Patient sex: F
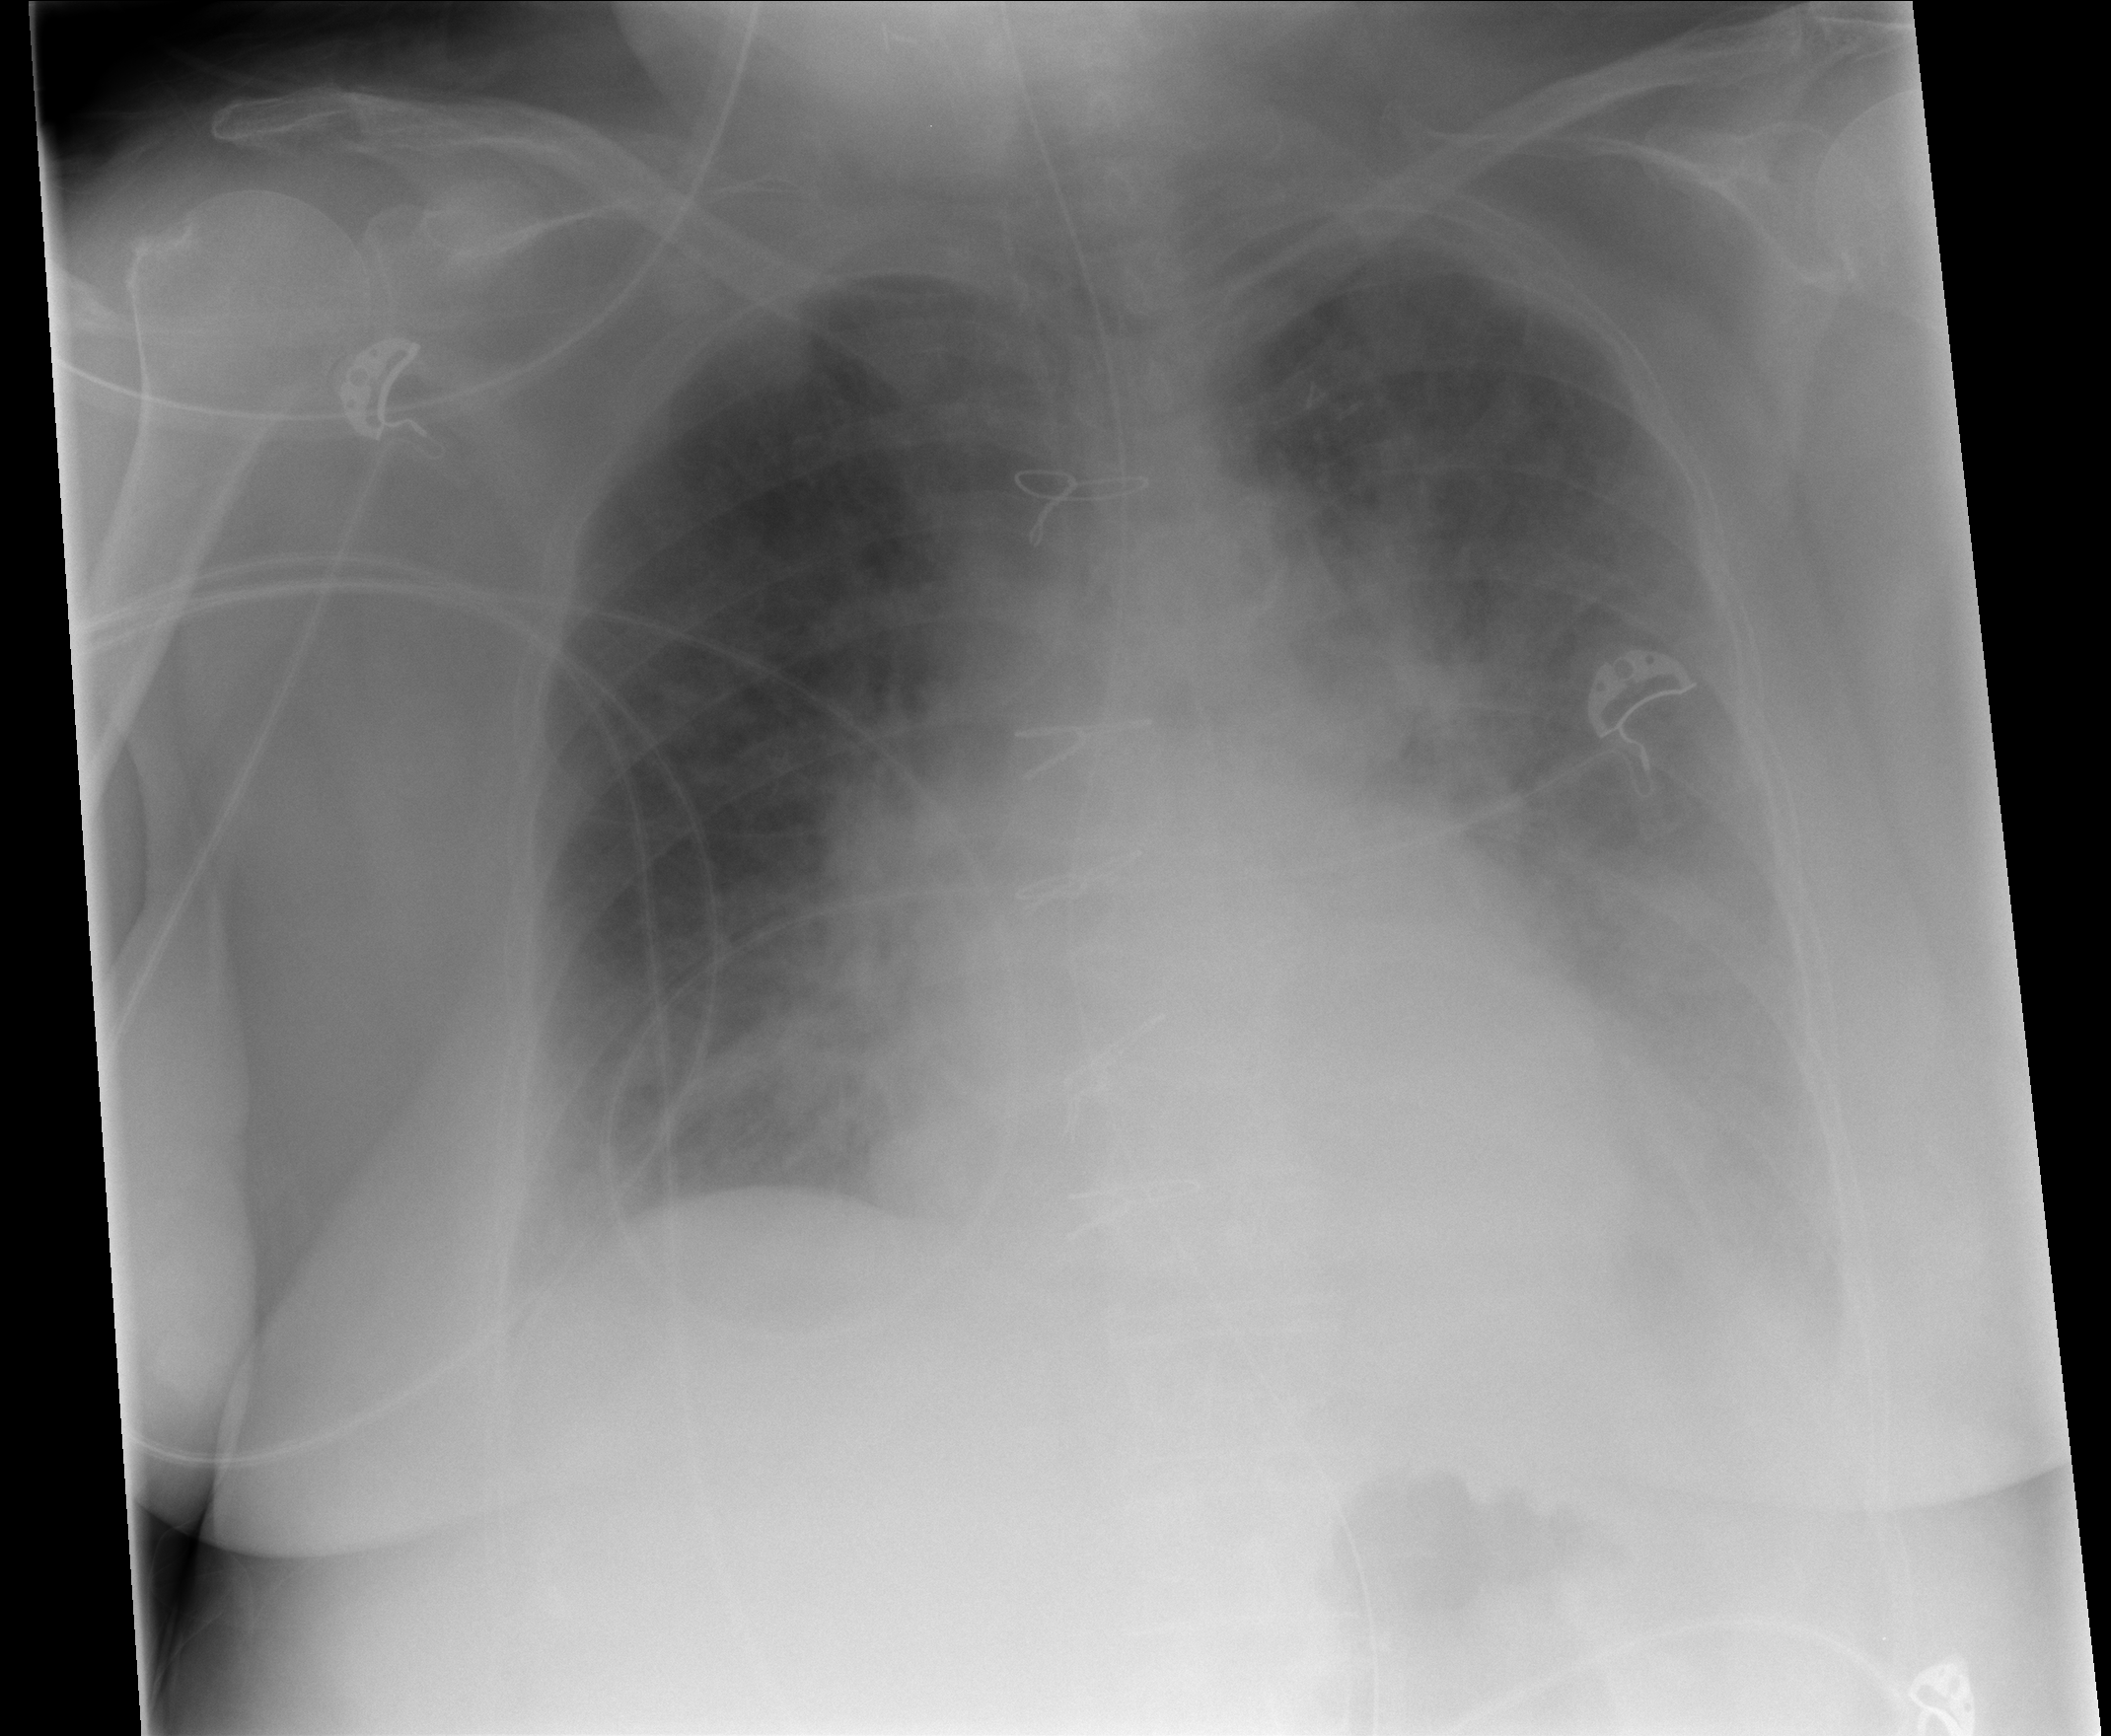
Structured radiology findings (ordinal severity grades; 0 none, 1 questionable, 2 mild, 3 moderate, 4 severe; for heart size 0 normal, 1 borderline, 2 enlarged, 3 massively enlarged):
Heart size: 2
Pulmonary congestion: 2
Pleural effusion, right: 0
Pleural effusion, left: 2
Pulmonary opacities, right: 2
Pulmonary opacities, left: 2
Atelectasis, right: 0
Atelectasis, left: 2